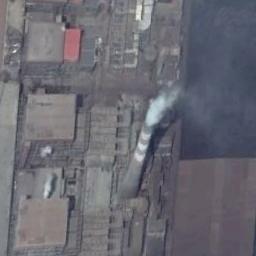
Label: thermal_power_station